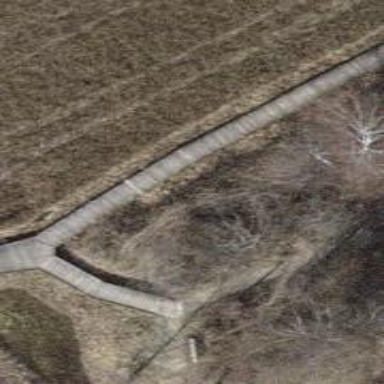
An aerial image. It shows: Path leading to bridge.